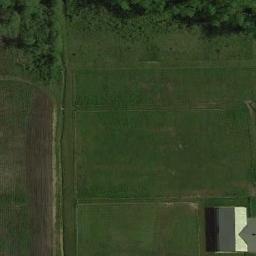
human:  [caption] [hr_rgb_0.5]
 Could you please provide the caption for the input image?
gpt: There are many green trees and a building on the green grass .

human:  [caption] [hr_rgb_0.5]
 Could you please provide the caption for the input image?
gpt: The entire image is dominated by grass .

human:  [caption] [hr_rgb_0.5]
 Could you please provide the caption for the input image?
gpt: There is a building and many trees on the grass .

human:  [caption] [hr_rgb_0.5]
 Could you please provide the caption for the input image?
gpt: This meadow has different sparsity in different places and a house is also on the meadow .

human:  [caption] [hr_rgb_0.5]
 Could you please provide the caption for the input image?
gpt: There are some green trees beside the green meadow with a white building .